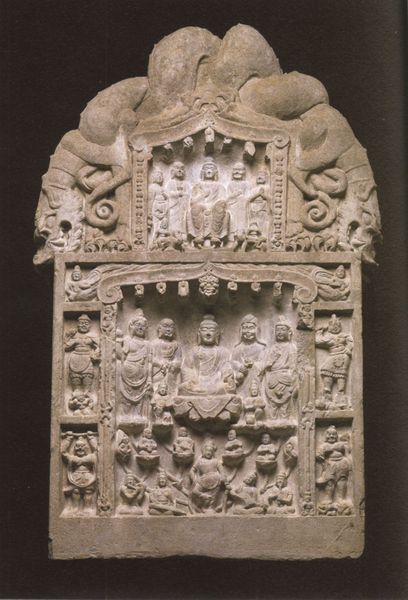
Titel: Buddhistische Stele
Institution: Santa Barbara, Santa Barbara Museum of Art
Schlagwörter: menschen, fenster, marmor, männer, tiere, leute, tanz, stein, gesang, musik, relief, bogen, figuren, verzierung, kreise, asiatisch, schlange, china, götter, erleuchtung, indien, schrein, sakral, drachen, relieff, elefant, monster, heiligenbild, buddhismus, aisatisch, buddha, buddhistisch, lotussitz, steinrelief, buddhas